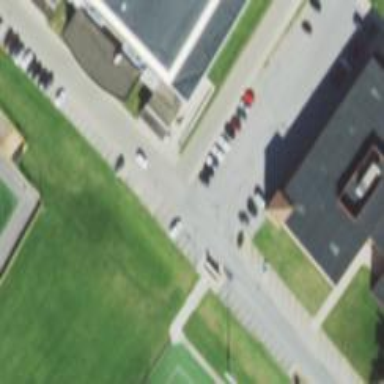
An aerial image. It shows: Parking space.